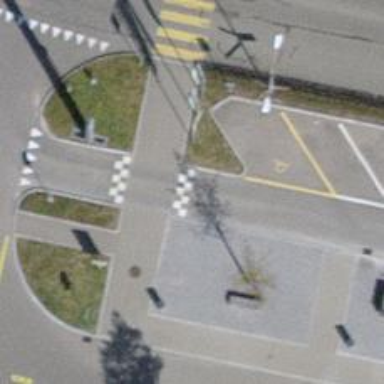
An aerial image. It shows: Asphalt parking aisle designated as service road.